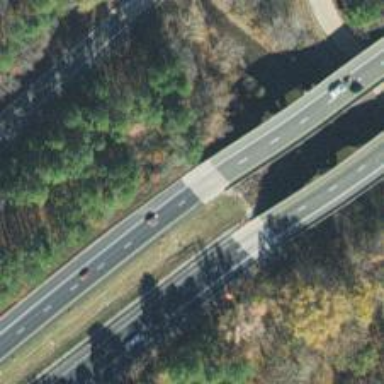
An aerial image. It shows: Beam-structured bridge on motorway.